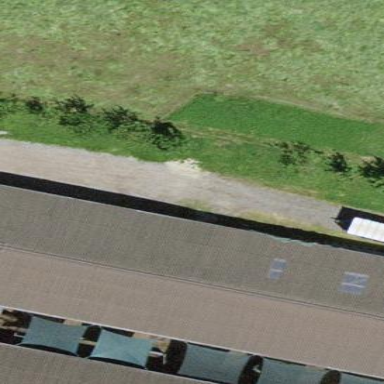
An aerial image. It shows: Farm auxiliary building.